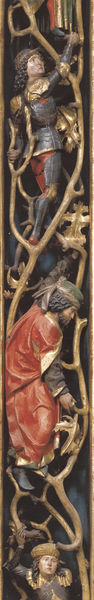
Titel: Bozen, Hochaltar der Franziskanerkirche
Künstler: Hans Klocker
Standort: Bozen, Franziskanerkirche (EU - AUT - Tirol)
Schlagwörter: baum, blau, blätter, mann, umhang, menschen, äste, haar, holz, hut, kleid, männer, schwarz, rot, leute, bart, bärte, gesichter, mütze, band, falten, kragen, rahmen, horn, ast, zweige, gewand, gold, haare, mantel, adel, personen, blatt, locke, locken, renaissance, stock, ranken, skulptur, farbig, stab, figuren, könig, detail, schmal, floral, verzierung, robe, bemalt, griff, vergoldet, wurzel, schwert, ritter, rüstung, ranke, schnitzerei, fragment, mittelalter, heilige, golden, klettern, aufstieg, geschnitzt, roter mantel, vertikal, bandana, vart, kletern